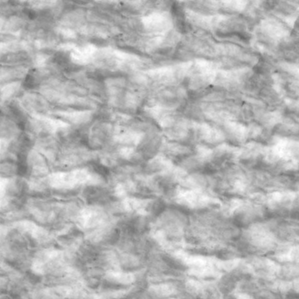
Label: non_frost